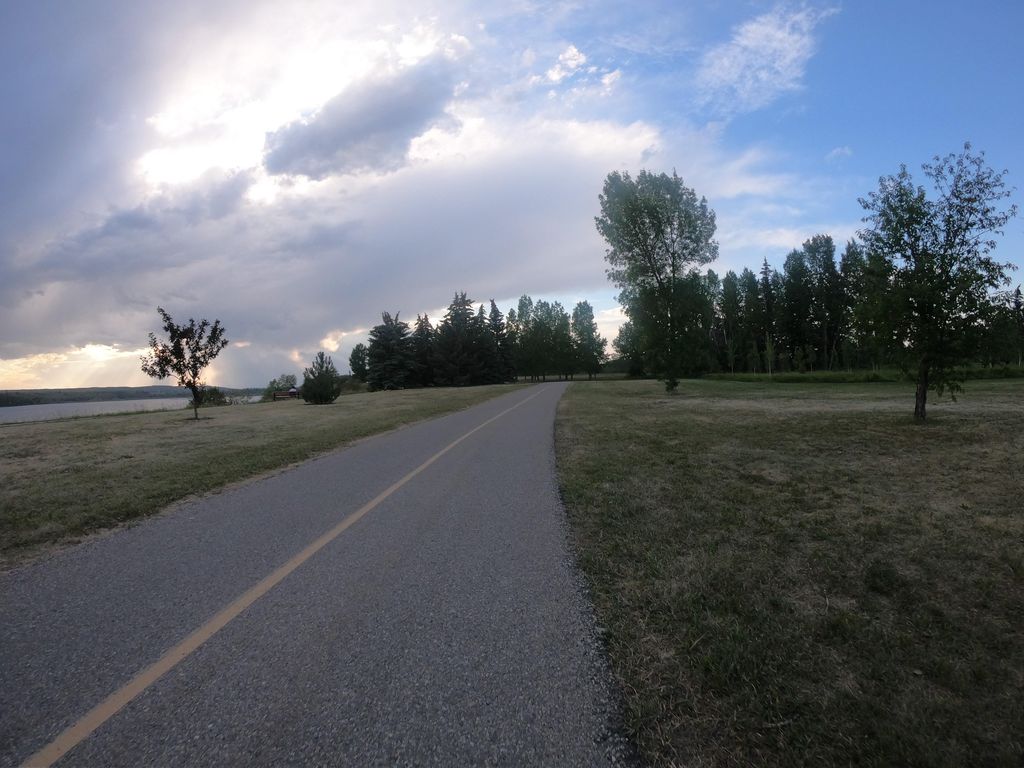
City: calgary